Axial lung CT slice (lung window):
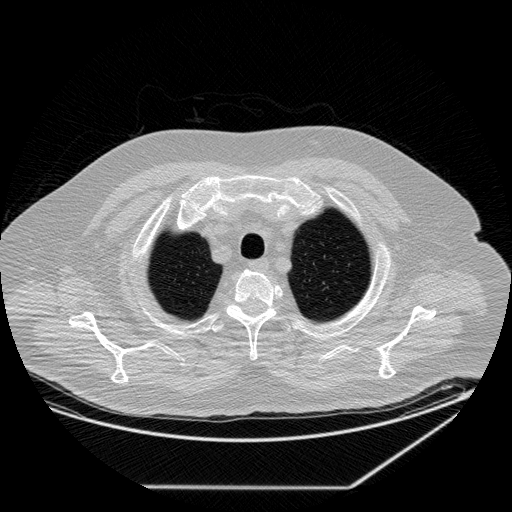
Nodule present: no